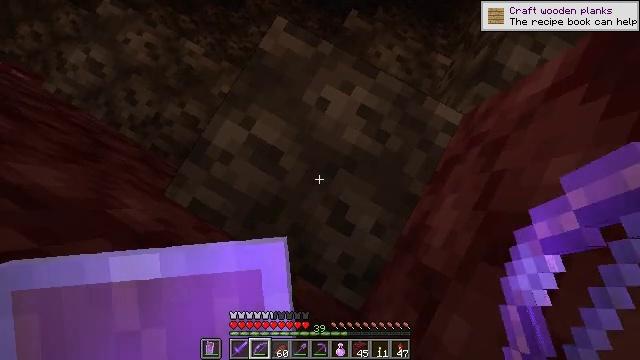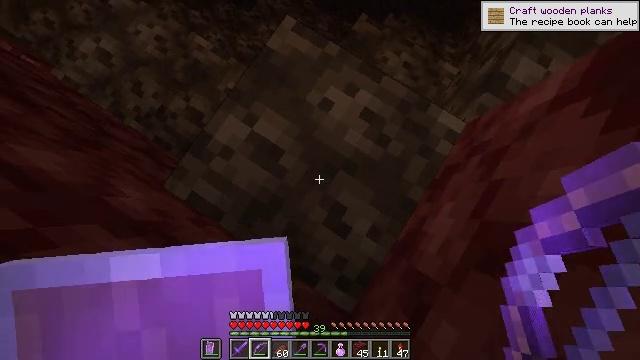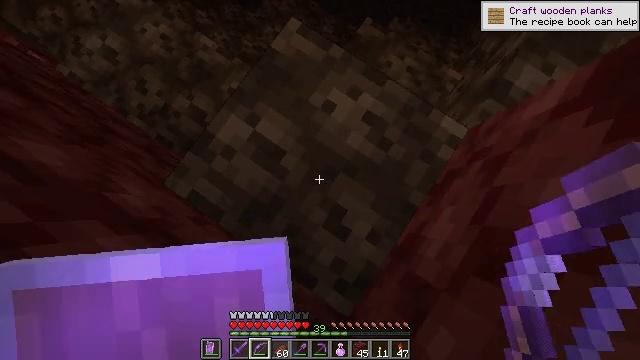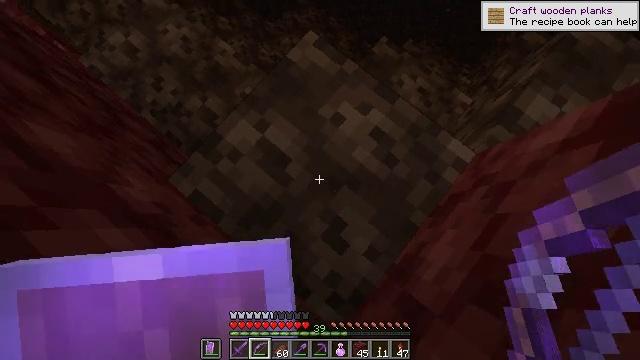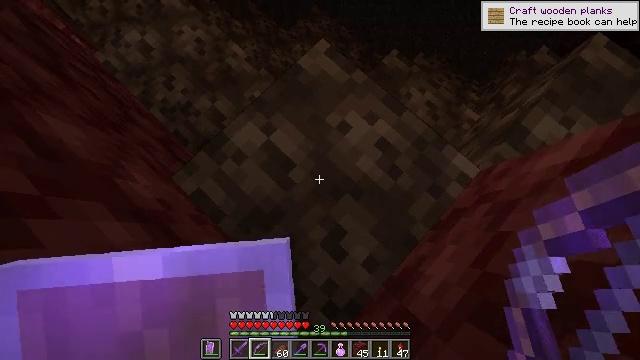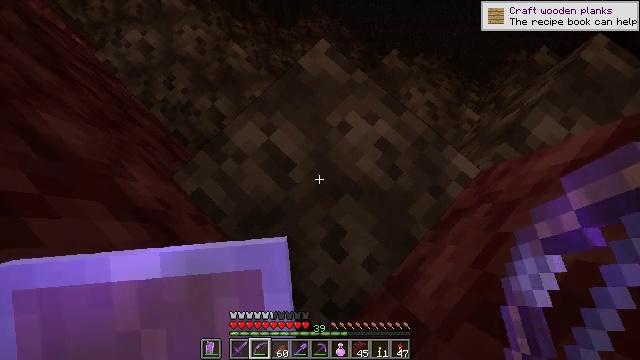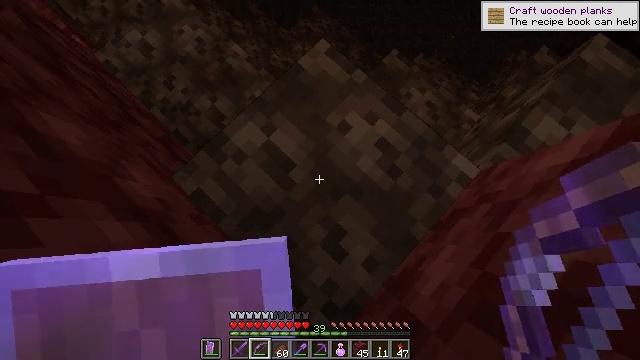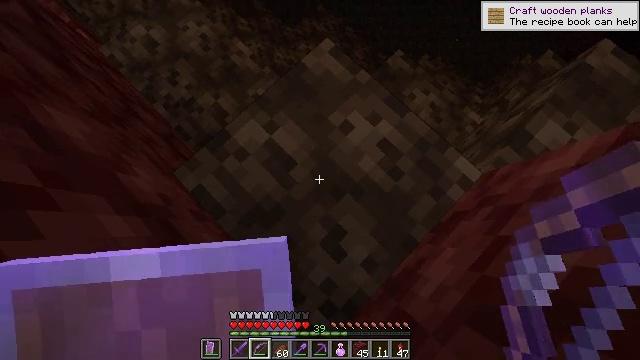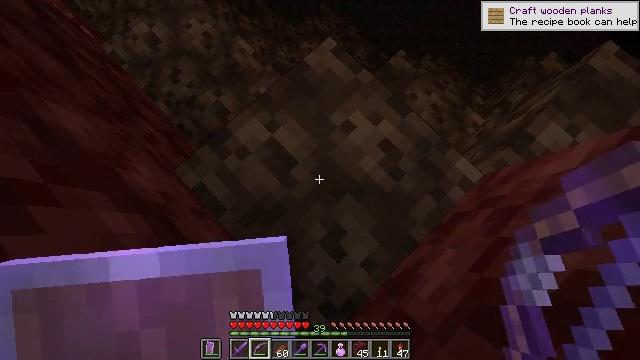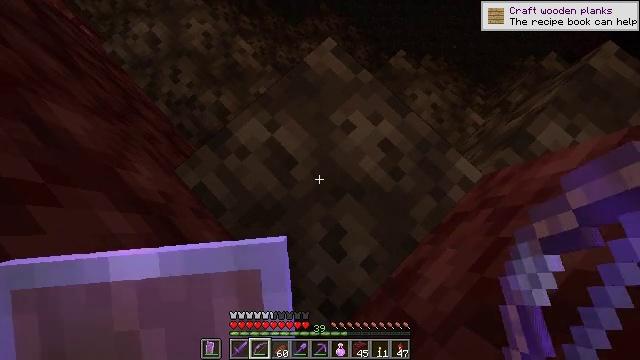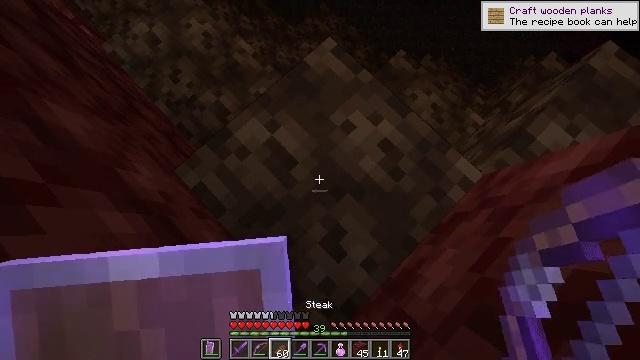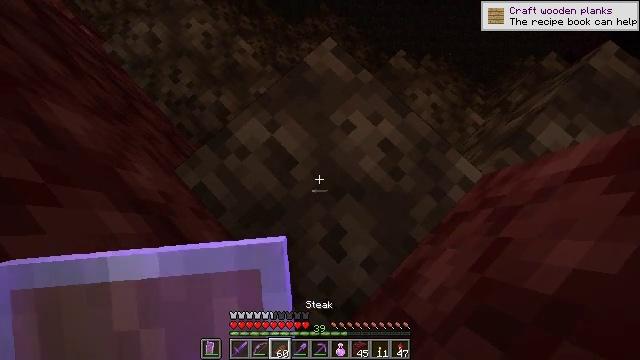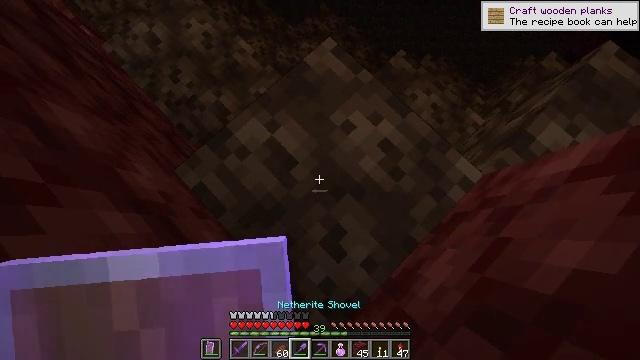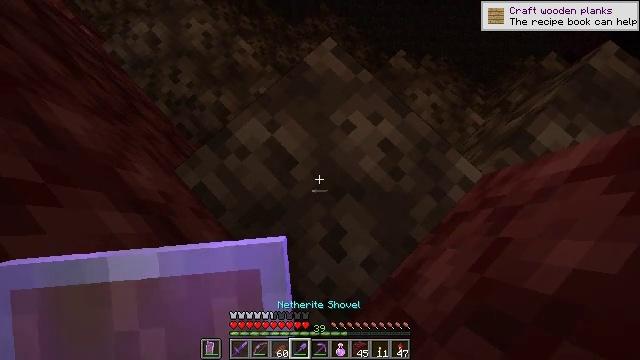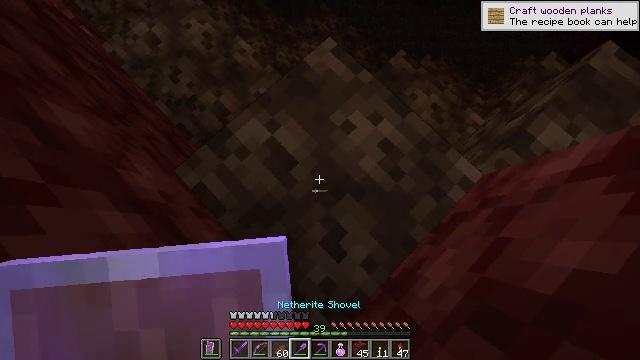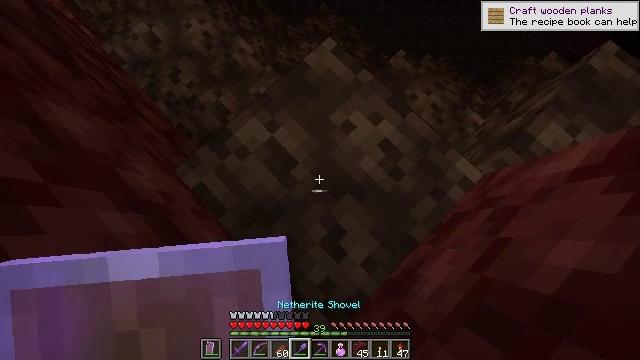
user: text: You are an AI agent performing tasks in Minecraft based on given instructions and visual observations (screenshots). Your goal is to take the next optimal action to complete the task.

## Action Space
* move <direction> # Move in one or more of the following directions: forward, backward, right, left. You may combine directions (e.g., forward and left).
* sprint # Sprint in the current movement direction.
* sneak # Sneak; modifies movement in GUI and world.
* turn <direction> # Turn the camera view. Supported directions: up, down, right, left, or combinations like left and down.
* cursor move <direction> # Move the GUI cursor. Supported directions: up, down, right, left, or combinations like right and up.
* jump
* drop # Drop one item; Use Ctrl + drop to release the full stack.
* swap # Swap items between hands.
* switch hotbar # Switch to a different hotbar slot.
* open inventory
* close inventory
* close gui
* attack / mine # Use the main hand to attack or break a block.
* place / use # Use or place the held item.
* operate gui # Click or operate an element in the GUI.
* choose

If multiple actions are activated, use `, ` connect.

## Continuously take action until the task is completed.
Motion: motion action
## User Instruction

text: Break soul sand to slow down mobs.
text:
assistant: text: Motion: sneak, turn left
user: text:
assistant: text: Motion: sneak, turn left
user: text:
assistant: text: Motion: sneak, turn left and up
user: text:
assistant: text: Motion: sneak, turn left and up
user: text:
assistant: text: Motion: sneak
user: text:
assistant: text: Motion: sneak
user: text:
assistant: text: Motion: sneak, turn left
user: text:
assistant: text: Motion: sneak
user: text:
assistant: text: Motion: sneak
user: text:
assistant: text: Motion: sneak
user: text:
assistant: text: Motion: sneak
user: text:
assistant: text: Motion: sneak
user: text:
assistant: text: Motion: sneak
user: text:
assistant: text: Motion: sneak
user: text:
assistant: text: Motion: sneak
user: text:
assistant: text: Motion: sneak
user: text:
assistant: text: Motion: sneak
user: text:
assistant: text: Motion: sneak
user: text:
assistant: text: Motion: sneak
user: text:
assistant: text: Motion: sneak
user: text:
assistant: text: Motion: sneak
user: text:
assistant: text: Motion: sneak, turn left and down
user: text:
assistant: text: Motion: sneak, turn left
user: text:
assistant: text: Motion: turn left, attack / mine
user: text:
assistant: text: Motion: turn left and up, attack / mine
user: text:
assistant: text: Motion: turn left and up, attack / mine
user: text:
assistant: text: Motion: attack / mine
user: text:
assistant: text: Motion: attack / mine
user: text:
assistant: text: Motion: no_op
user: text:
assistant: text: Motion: no_op